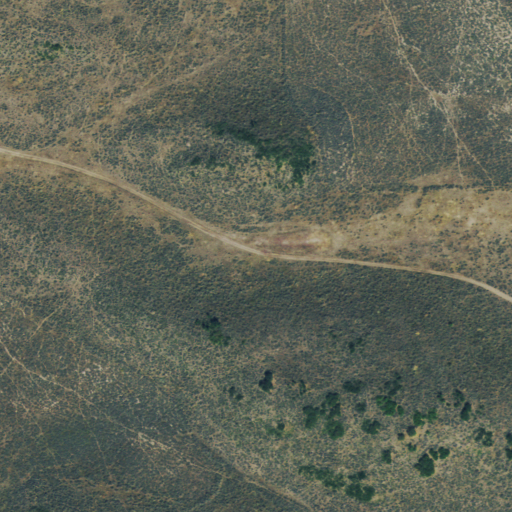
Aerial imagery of plain(s) in Colorado named Oklahoma Flat containing only shrub